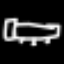
Label: bed